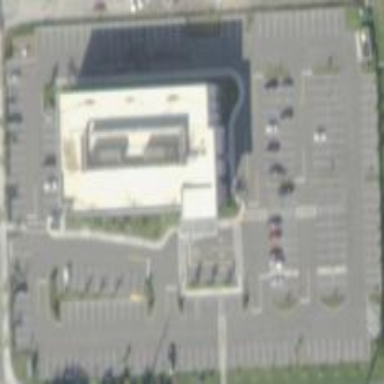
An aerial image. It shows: Healthcare facility identified as hospital.